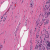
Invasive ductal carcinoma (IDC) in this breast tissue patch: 0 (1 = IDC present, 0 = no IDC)